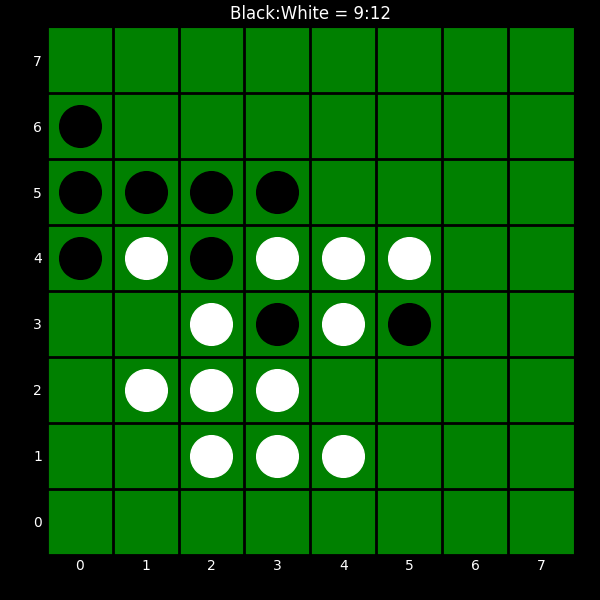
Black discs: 9
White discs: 12